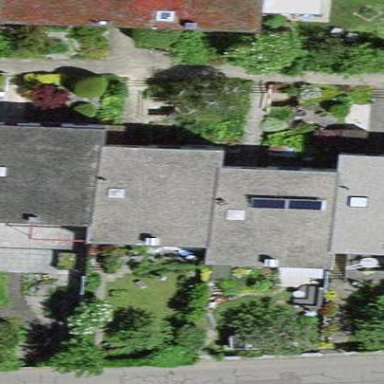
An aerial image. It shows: Simple and straightforward house.